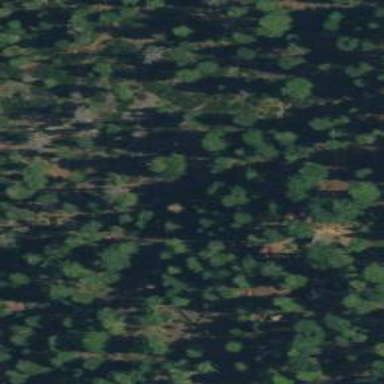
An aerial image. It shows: Evergreen needle-leaved woodland.